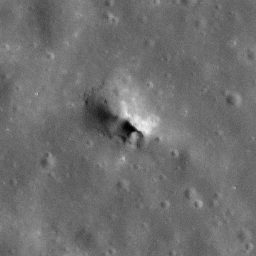
Pit: Copernicus 13a
Host crater: Copernicus
Host type: impact_melt
Lunar coordinates: latitude 10.186, longitude 339.873